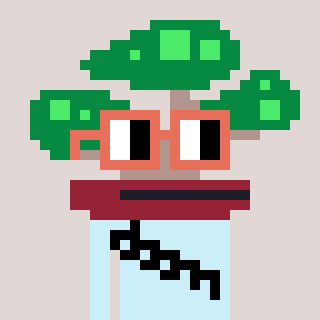
a pixel art character with square orange glasses, a bonsai-shaped head and a cold-colored body on a warm background